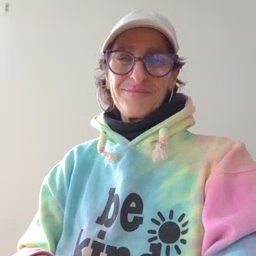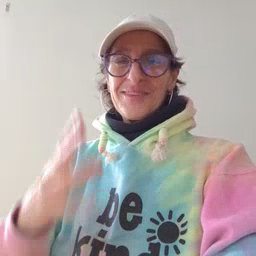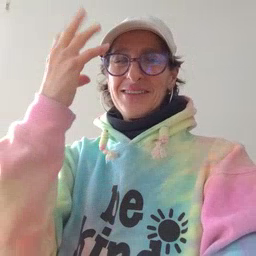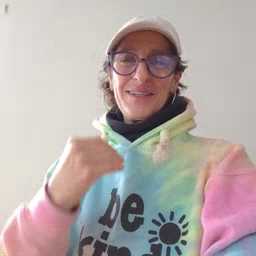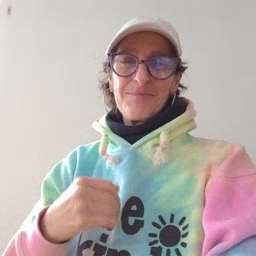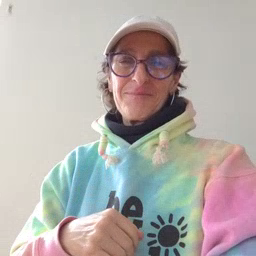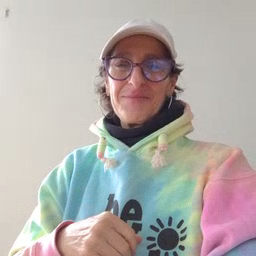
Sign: sleep